Question: I created a grid view which show a list. Now i have an issue when user successful post a data i want to add this in data in grid view, but not want to load whole grid view, Just want to add data in previous grid. Can body tell me if this possible how i achieve this?
>
Here is the code for my adapter:-
'''
package com.idea.remote;
import android.view.View.OnClickListener;
import java.util.List;
import com.idea.*;
import android.annotation.SuppressLint;
import android.app.Activity;
import android.content.Context;
import android.content.Intent;
import android.util.Log;
import android.view.LayoutInflater;
import android.view.View;
import android.view.ViewGroup;
import android.widget.ArrayAdapter;
import android.widget.ImageView;
import android.widget.TextView;
import android.widget.Toast;
public class UserPostsListViewAdapter extends ArrayAdapter<UserPostsItemForm> {
Context context;
List<UserPostsItemForm> items;
public UserPostsListViewAdapter(Context context, int resourceId,
List<UserPostsItemForm> items) {
super(context, resourceId, items);
this.context = context;
this.items=items;
}
/*private view holder class*/
private class ViewHolder {
ImageView imageView;
TextView txtUserName;
TextView txtDesc;
TextView sweetNo;
TextView idealCount;
TextView userId;
TextView postID;
ImageView replyId;
ImageView addFriend;
ImageView sweetButton;
ImageView imageView4;
ImageView imageView2;
}
@SuppressLint("ShowToast")
public View getView( int position, View convertView, ViewGroup parent) {
ViewHolder holder = null;
UserPostsItemForm rowItem = getItem(position);
LayoutInflater mInflater = (LayoutInflater) context
.getSystemService(Activity.LAYOUT_INFLATER_SERVICE);
if (convertView == null) {
convertView = mInflater.inflate(R.layout.user_posts, null);
holder = new ViewHolder();
holder.txtDesc = (TextView) convertView.findViewById(R.id.desc);
holder.txtUserName = (TextView) convertView.findViewById(R.id.userName);
holder.imageView = (ImageView) convertView.findViewById(R.id.imageView1);
holder.sweetNo = (TextView) convertView.findViewById(R.id.sweetNo);
holder.idealCount = (TextView) convertView.findViewById(R.id.idealCount);
holder.sweetButton= (ImageView) convertView.findViewById(R.id.sweetButton);
holder.imageView4= (ImageView) convertView.findViewById(R.id.imageView4);
holder.imageView2= (ImageView) convertView.findViewById(R.id.imageView2);
final String userId1=items.get(position).getUserId();
ImageView addFriend1 = (ImageView) convertView.findViewById(R.id.imageView5);
holder.addFriend=addFriend1;
holder.addFriend.setTag(Integer.parseInt(items.get(position).getUserId()));
holder.addFriend.setTag(userId1); //For passing the list item index
final String addFriendTag=(String) holder.addFriend.getTag();
holder.addFriend.setOnClickListener(new OnClickListener() {
@Override
public void onClick(View arg0) {
Toast toast = Toast.makeText(context, " is "+ addFriendTag,Toast.LENGTH_SHORT);
toast.show();
}
});
convertView.setTag(holder);
} else
holder = (ViewHolder) convertView.getTag();
//for sweet button like
holder.sweetButton.setTag(Integer.parseInt(items.get(position).getPostID()));
final int sweetButtonTag= (Integer) holder.sweetButton.getTag();
holder.sweetButton.setOnClickListener(new OnClickListener() {
@Override
public void onClick(View arg0) {
Toast toast = Toast.makeText(context, "sweetbutton is "+ sweetButtonTag,Toast.LENGTH_SHORT);
toast.show();
String userId="18";
voteUpDownWallPost wallPost2=new voteUpDownWallPost(sweetButtonTag,userId,context,"AddWallPostVoteUp");
wallPost2.sendTopost();
}
});
//for ideal button like
holder.imageView4.setTag(Integer.parseInt(items.get(position).getPostID()));
final int idealButtonTag= (Integer) holder.imageView4.getTag();
holder.imageView4.setOnClickListener(new OnClickListener() {
@Override
public void onClick(View arg0) {
Toast toast = Toast.makeText(context, "ideal button is "+ idealButtonTag,Toast.LENGTH_SHORT);
toast.show();
String userId="18";
voteUpDownWallPost wallPost2=new voteUpDownWallPost(idealButtonTag,userId,context,"AddWallPostVoteDown");
String status=wallPost2.sendTopost();
if(status=="true"){
// holder.sweetNo.setText(rowItem.getSweetNo()+1);
}
}
});
//reply button
holder.imageView2.setTag(Integer.parseInt(items.get(position).getUserId()));
final int replyButtonTag= (Integer) holder.imageView2.getTag();
holder.imageView2.setOnClickListener(new OnClickListener() {
@Override
public void onClick(View arg0) {
Toast toast = Toast.makeText(context, "reply is "+ replyButtonTag,Toast.LENGTH_SHORT);
toast.show();
String userId="18";
//voteUpDownWallPost wallPost2=new voteUpDownWallPost(replyButtonTag,userId,context,"AddWallPostVoteDown");
// String status=wallPost2.sendTopost();
/// if(status=="true"){
// holder.sweetNo.setText(rowItem.getSweetNo()+1);
// }
}
});
holder.sweetButton.setTag(rowItem.getPostID());
holder.txtDesc.setText(rowItem.getDesc());
holder.txtUserName.setText(rowItem.getUserName());
holder.imageView.setImageBitmap(rowItem.getImageId());
holder.sweetNo.setText(rowItem.getSweetNo());
holder.idealCount.setText(rowItem.getIdealCount());
return convertView;
}
}
'''
and one more thing. How i change previously added text for like and sweet button count.
And this is my onclick post button which is in activity class:-
'''
postButton.setOnClickListener(new OnClickListener() {
@Override
public void onClick(View v) {
EditText data=(EditText) findViewById(R.id.EditText02);
String wallPost=data.getText().toString();
String userId="18";
SendUserWallPost wallPost2=new SendUserWallPost(wallPost,userId,context);
String status= wallPost2.sendTopost();
// ad.setMessage(status);
// ad.show();
Intent callMenuClass = new Intent(BlackboardLayout.this, BlackboardLayout.class);
startActivity(callMenuClass);
//fillListPost();
}
});
'''
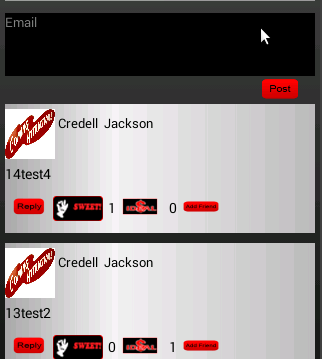
Answer: You could add new post like this:
'''
Post post = new Post();
UserPostsListViewAdapter.add(post);
UserPostsListViewAdapter.notifyDataSetChanged();
'''